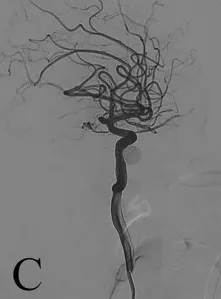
Angiography of right internal carotid artery. After embolization of the cavernous sinus with arterial coil, the fistula was completely occluded (C).
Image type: radiology (ct)